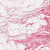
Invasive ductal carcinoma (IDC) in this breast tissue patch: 0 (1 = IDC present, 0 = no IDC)